Question: I have a 2D array of integers that represent groupings (crystal grains) on a 2D surface. something like this:

(each pixel of that image is assigned an integer depending on the group it belongs to, so every red pixel is assigned 1 for example, every blue is 2)
given an X,Y-coordinate on a border between two such groupings (user clicks there) (I'm not concerned with the case of an enclosure where there would be no endpoint, but a loop)
whatever algorithm I come up with seems to be so tedious to implement and I just can't imagine noone has done this before. Any help? Preferably would be a solution in c# but any hint about an algorithm is greatly appreciated.
I should have stated that I was going to implement an algorithm to vectorize that line like this:
1. between the two endpoints define a line
2. get the boundary point farthest away from the current line, if it is farther than d, split the line at this point, so there are two line segments
3. repeat until no boundary point is farther away than d from the line strip
I thought that was easy enough to implement that's why I didn't state it. To get there I just needed the solution to the current problem...
Concerning Questions:
- it's a simple 'short[,] labeling;' with the size being approximately 250x150 something like this:
'''
<PHONE>
<PHONE>
<PHONE>
<PHONE> <- user clicks on leftmost 2 or rightmost 1 -> I want to trace that border
<PHONE> down to the first
<PHONE> encountered 3 and up to the
<PHONE> frame-border
'''
- as I had been thinking about global solutions, I could describe an endpoint as: a 2x2 area where the 4 pixels consist of color1, color2 and at least one third different color.
- it doesn't really matter for the rest of the algorithm, see below
- I'm not concerned with them, you can assume the area of color1 behind the border is at least 2 pixels wide, that's why it also doesn't matter if we talk about a 4 or an 8 neighborhood.
- at first I tried a 'walking'-algorithm, something like mvds posted, but found me doing stepping, neighborcalculation and checking in all 4 directions which was tedious and looked awful. I didn't find a nice representation for "this is the direction the last step came from, don't check that pixel for neighborhood".
I then abandoned the walking algorithm and tried a global approach (like a filter): for each pixel check if it is color1 AND has color2 in its 4-neighborhood. With this I get all boundaries between color1 and color2. I was going to remove all boundaries that are not connected to the user-clicked-coordinate by some kind of floodfill, but then I got the problem of: where are the endpoints?
I'm still thankful for more input. For now I'll see how far I can go with mvds' algorithm.
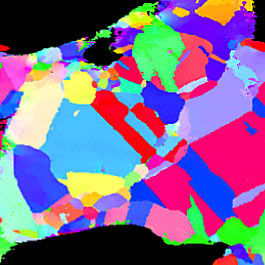
Answer: I'll assume you have already determined the 2 colours in question, e.g. as 'mvds' described, as a preprocessing step.
I think you'll find it helpful to use a coordinate system where each (x,y) represents not a pixel but the point where 4 pixels touch. Then you can write a function to determine whether North is a boundary pixel-border, likewise for South,East,West (or maybe you prefer the terminology up/down/left/right).
Start at a point on the border, e.g. scan the 4x4 neighbourhood for a point which has one of N/S/E/W as a border. Follow this border to the next point, and then scan all 4 directions other than the direction you came in, for the next pixel border. Repeat until you run out of pixel borders. Then you know you're at one endpoint.
Go back to the beginning and trace the border in a different direction to what you initially took, until you reach the other endpoint.
This gives you all the pixel borders. Each pixel border has colour 1 on one side and colour 2 on the other side.
(I would have thought that the vectorisation would be a lot more difficult than identifying the border, but that's not what your question is mainly about, right? To do that I'd start at an end-point and follow the sequence of pixel borders border by border, at each point checking whether the straight line from the end-point to the current point matches the pixel borders. As soon as it doesn't, that's the end of one line and you start a new line.)